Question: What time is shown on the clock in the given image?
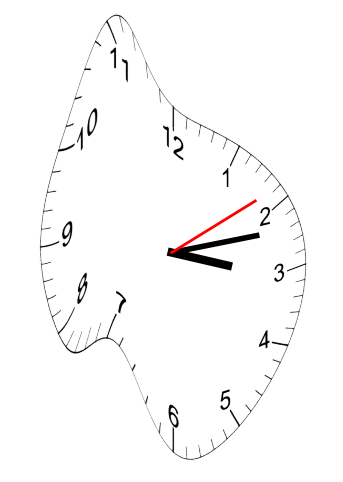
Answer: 03:12:09